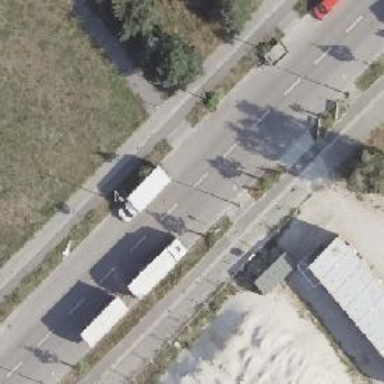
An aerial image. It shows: Unmarked crossing on the road.